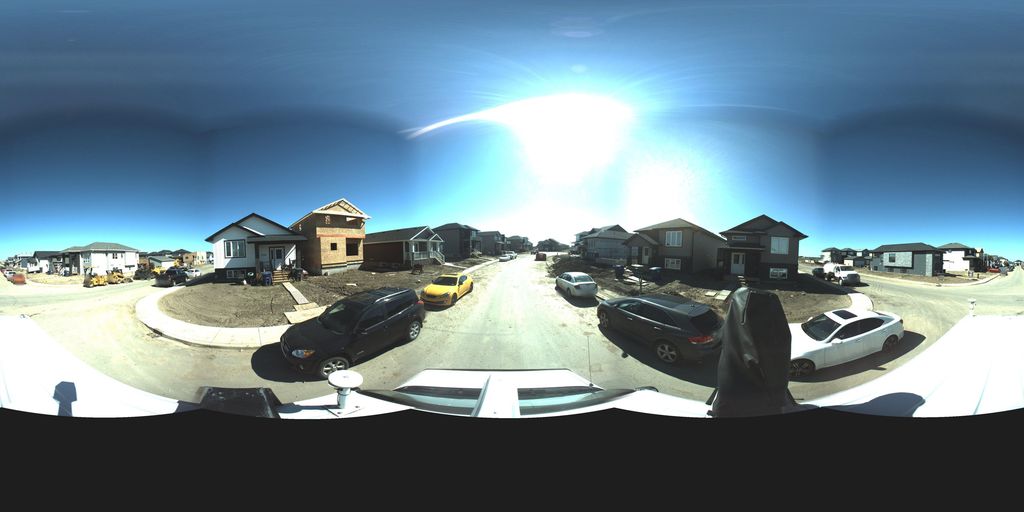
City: saskatoon